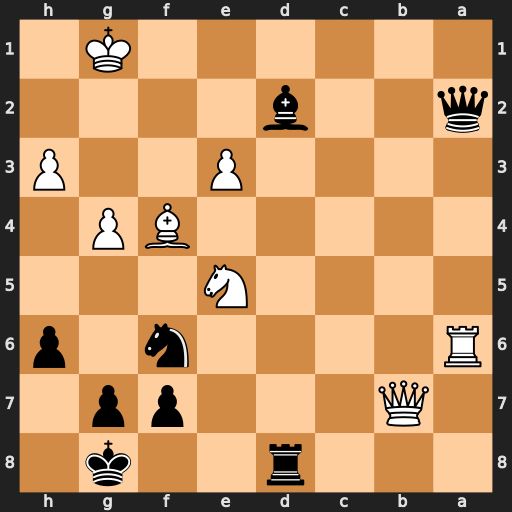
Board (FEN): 3r2k1/1Q3pp1/R4n1p/4N3/5BP1/4P2P/q2b4/6K1
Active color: b
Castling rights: -
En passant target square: -
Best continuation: Bxe3+ Bxe3 Rd1#